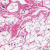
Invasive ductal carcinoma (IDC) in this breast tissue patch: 0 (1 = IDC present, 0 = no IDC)